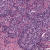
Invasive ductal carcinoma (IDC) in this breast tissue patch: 1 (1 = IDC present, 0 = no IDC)